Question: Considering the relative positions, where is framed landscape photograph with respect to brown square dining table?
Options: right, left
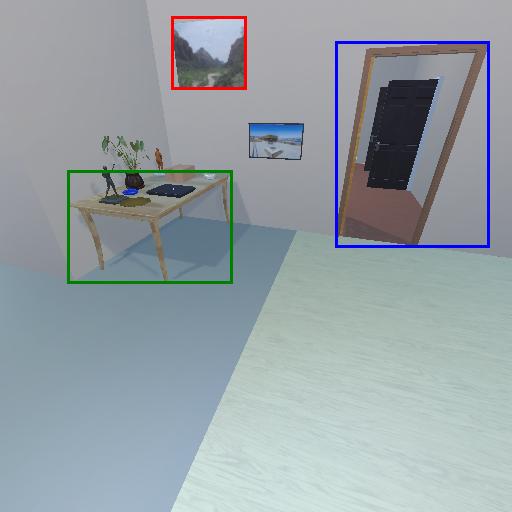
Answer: right